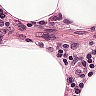
Metastatic tissue present: no